Field crop: maize
Growth stage: 2
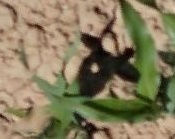
Species: maize